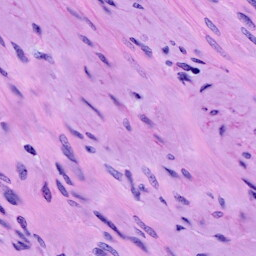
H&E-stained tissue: Cervix